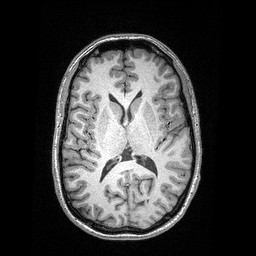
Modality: T1w
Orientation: coronal
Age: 24
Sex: male
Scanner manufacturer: siemens
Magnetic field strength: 3 T
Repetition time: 2.4 s
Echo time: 0.03 s